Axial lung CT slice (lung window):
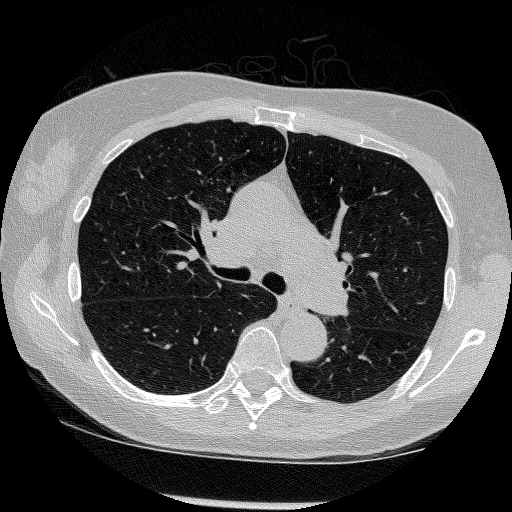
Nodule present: no